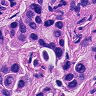
Metastatic tissue present: yes